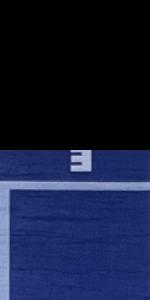
Label: Empty